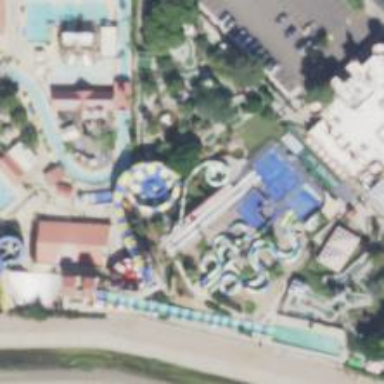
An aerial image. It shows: Water slide attraction.